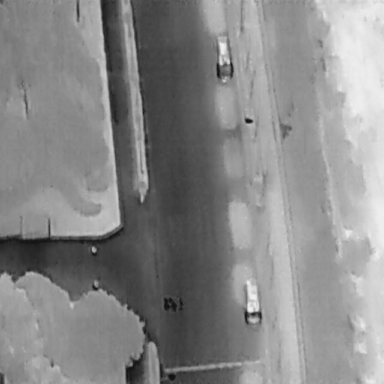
There are seven objects shown in the infrared image, including two Cars, and five People.